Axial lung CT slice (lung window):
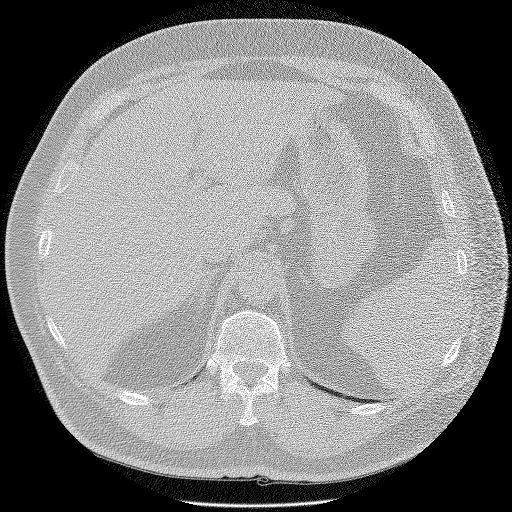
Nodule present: no